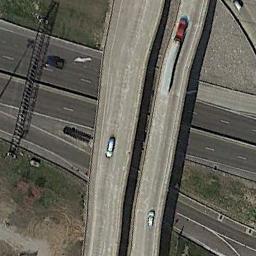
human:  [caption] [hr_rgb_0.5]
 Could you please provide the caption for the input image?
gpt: The overpass is next to the grass with some cars .

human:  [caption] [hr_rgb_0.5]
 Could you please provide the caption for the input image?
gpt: There are several overpasses here .

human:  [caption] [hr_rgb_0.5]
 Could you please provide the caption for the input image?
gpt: The cross-line overpass is over the roads and some cars are driving on the roads and the overpass .

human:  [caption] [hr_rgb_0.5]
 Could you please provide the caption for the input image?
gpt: There are several cars on the overpass .

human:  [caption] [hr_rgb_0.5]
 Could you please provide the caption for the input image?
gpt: There are some green lawns around the overpass .